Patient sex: M
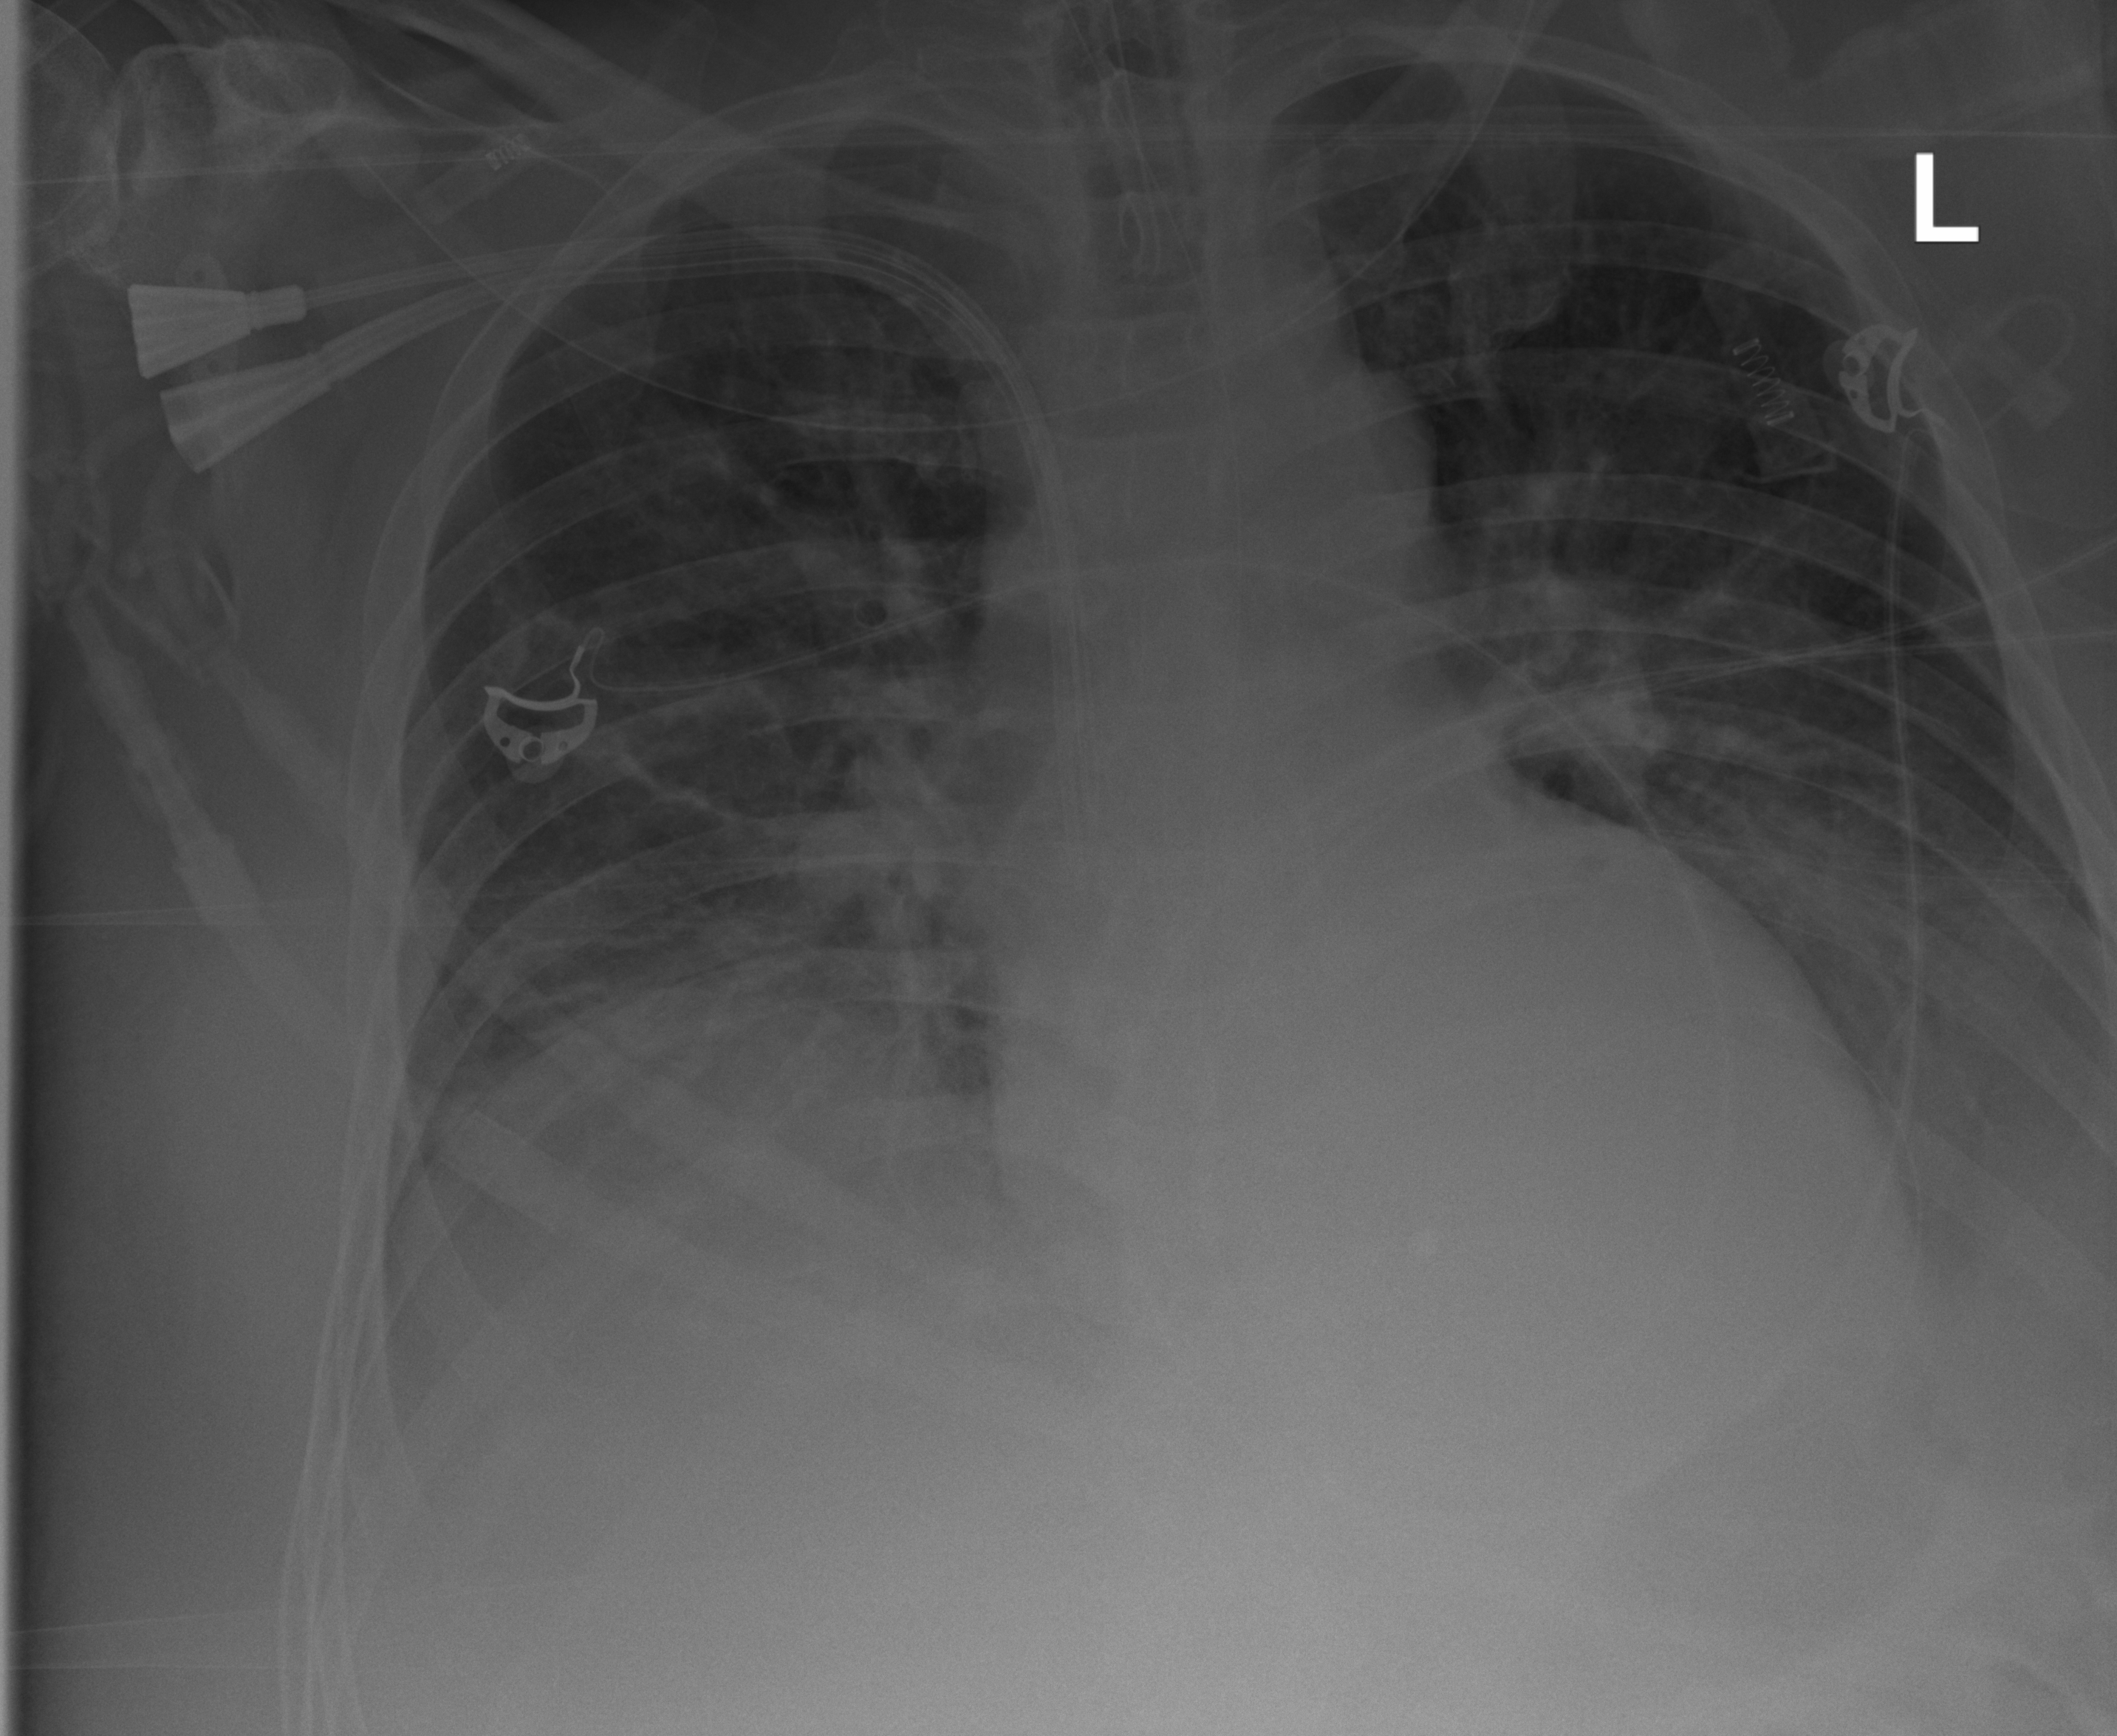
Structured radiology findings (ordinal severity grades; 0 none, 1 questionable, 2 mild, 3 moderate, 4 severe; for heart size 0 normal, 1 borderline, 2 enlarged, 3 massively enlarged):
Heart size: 1
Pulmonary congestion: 2
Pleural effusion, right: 2
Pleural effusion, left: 2
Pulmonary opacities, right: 2
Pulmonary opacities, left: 0
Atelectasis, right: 2
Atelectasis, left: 2